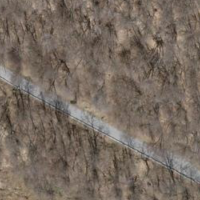
EUNIS habitat code: 44
Species observed at this site:
Dioscorea communis